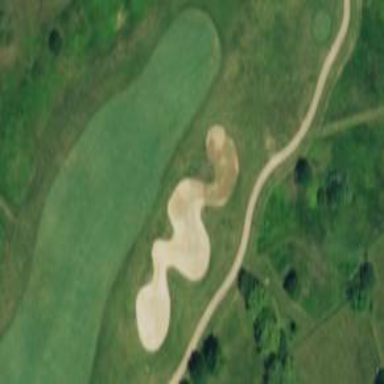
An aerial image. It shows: Sand bunker on golf course.